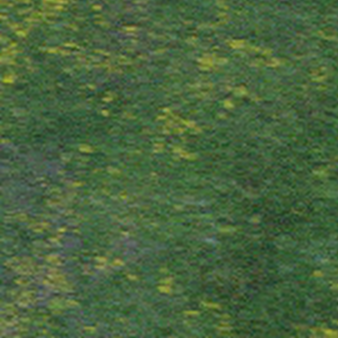
Label: other